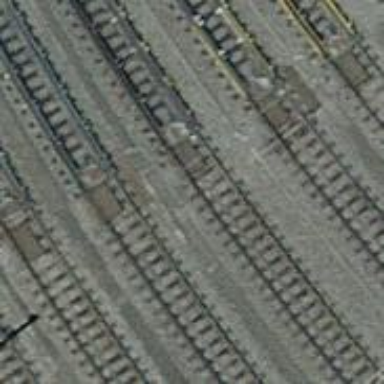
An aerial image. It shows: Single-track railway yard with electrified contact lines. The service yard features retarder beam for the railway.